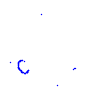
Particle: proton